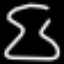
Label: hourglass